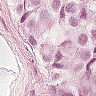
Metastatic tissue present: yes